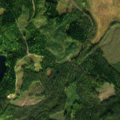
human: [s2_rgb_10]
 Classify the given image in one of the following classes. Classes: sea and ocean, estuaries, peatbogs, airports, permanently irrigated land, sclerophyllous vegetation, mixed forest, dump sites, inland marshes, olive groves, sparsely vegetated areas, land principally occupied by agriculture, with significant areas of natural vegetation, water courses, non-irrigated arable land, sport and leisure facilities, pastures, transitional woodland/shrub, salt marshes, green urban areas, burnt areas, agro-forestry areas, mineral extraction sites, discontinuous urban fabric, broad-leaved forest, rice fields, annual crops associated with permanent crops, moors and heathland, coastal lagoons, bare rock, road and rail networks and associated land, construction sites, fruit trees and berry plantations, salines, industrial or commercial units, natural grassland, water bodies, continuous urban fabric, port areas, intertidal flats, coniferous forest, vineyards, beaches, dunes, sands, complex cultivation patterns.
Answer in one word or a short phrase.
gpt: coniferous forest, mixed forest, transitional woodland/shrub, peatbogs